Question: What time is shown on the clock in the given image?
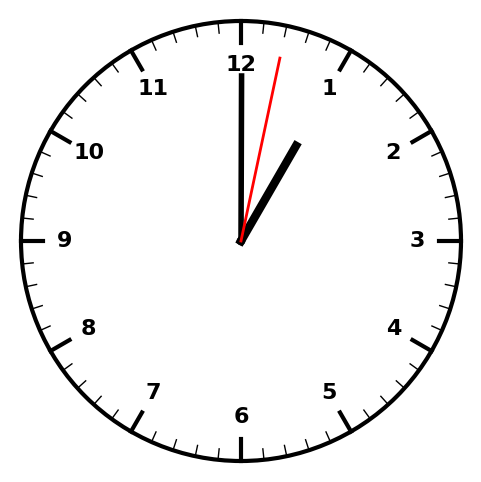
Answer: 01:00:02